Aerial crown-view tile of a tropical tree (Barro Colorado Island, Panama), acquired 20241014:
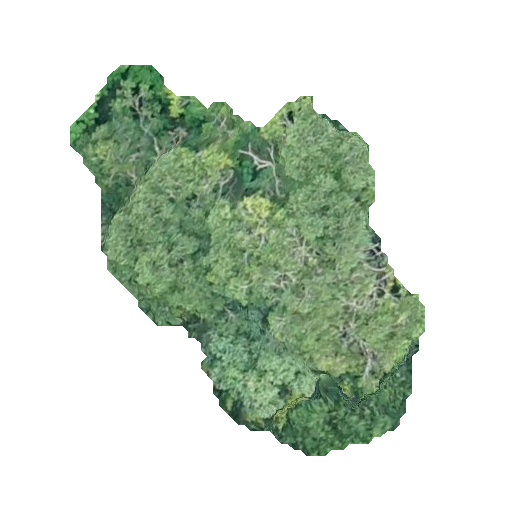
Species: Astronium graveolens
GBIF accepted scientific name: Astronium graveolens
Crown area: 131.108 m²